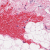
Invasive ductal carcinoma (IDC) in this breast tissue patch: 0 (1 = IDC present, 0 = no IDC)